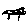
Label: cat